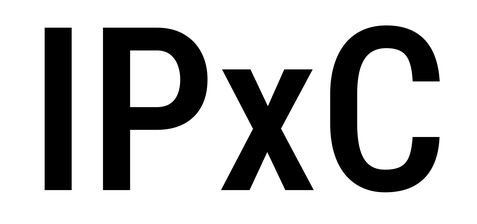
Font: Roboto_Condensed_Medium